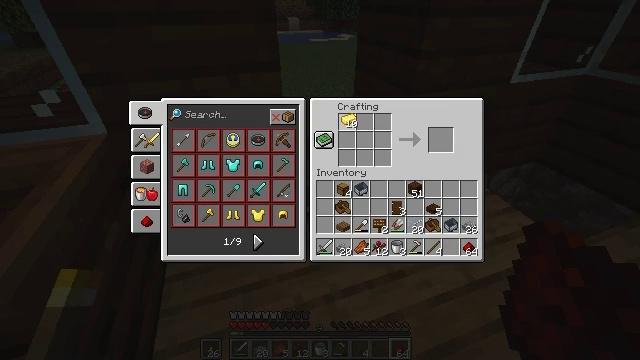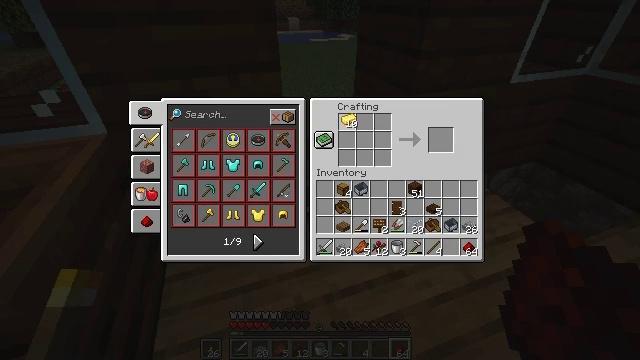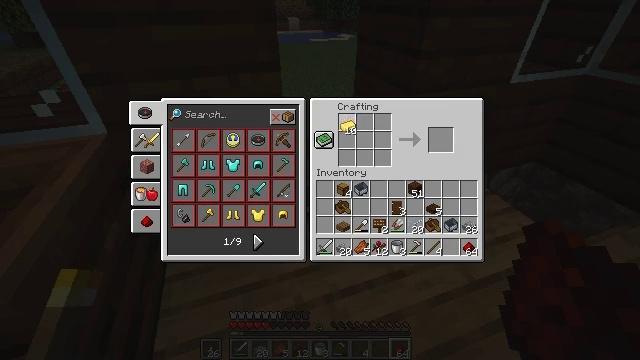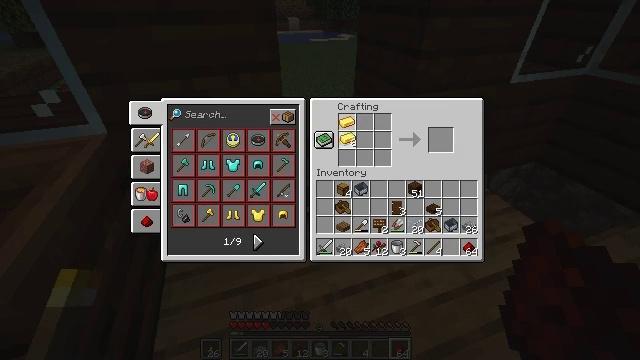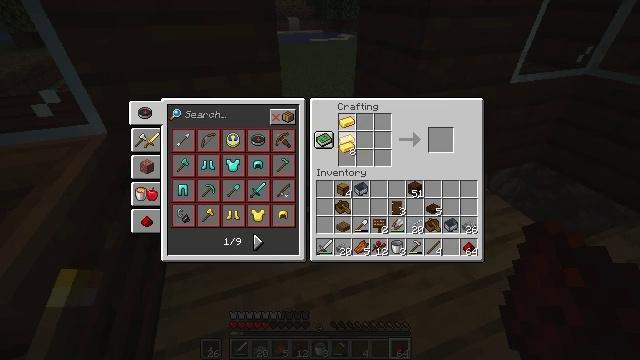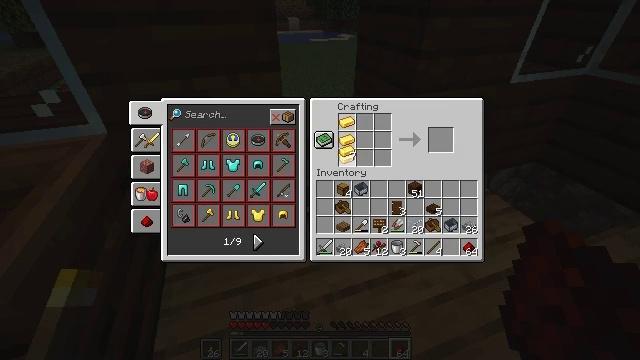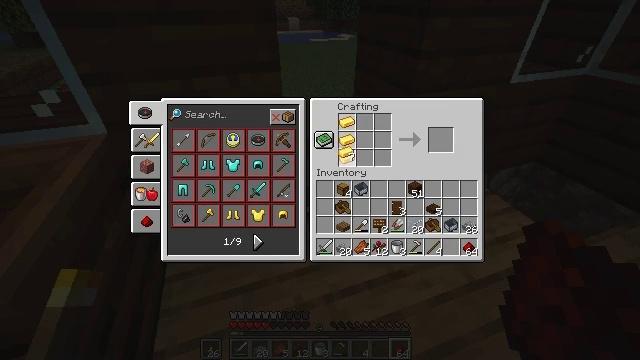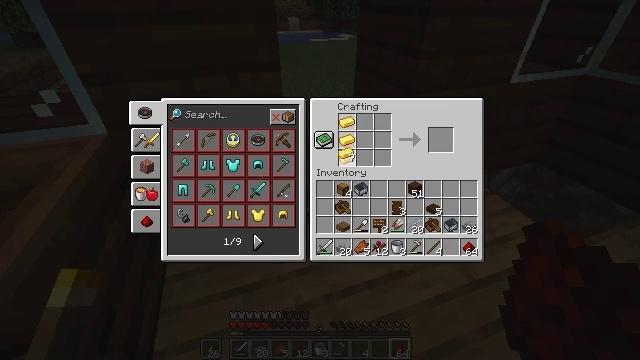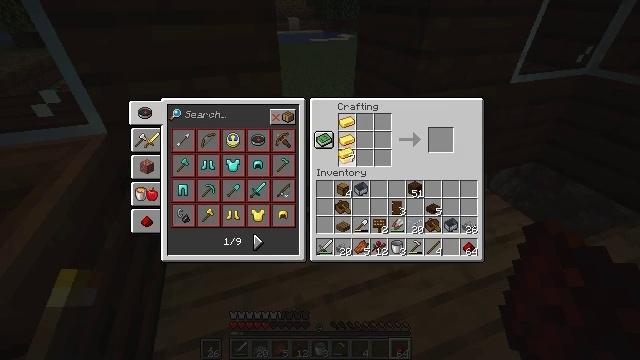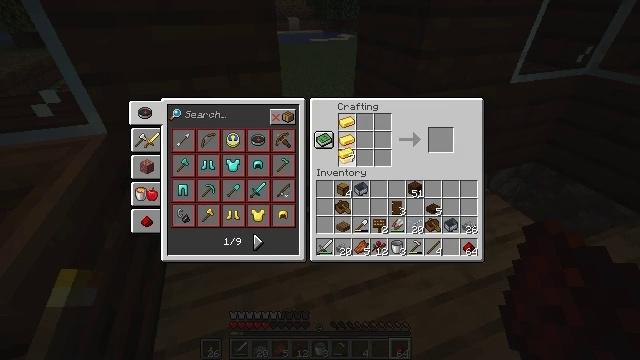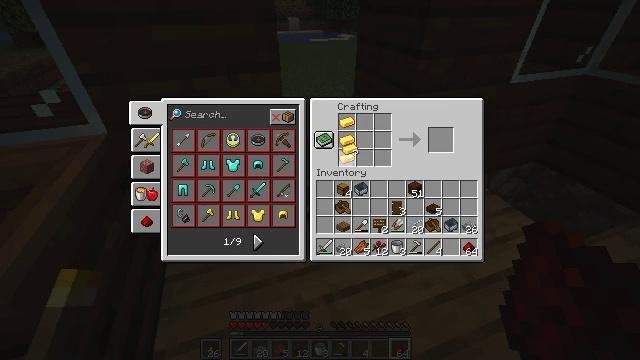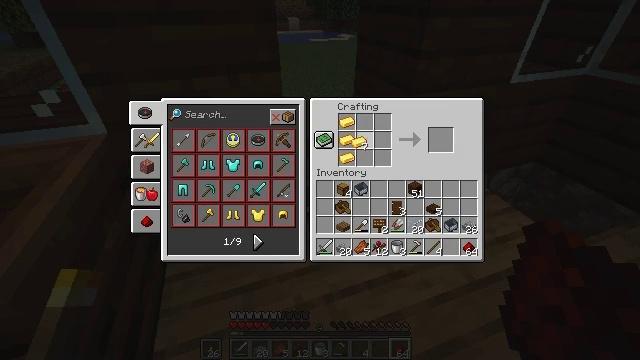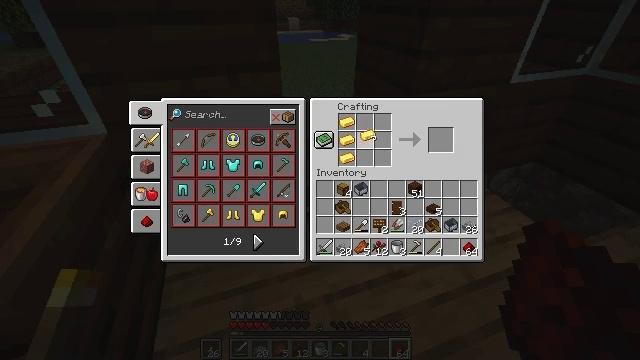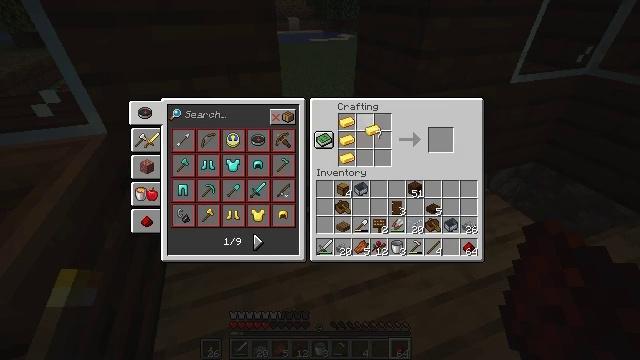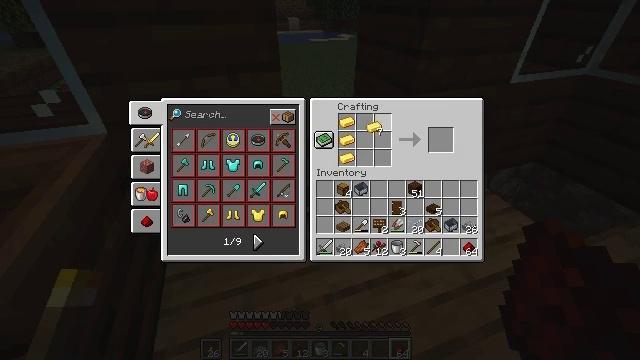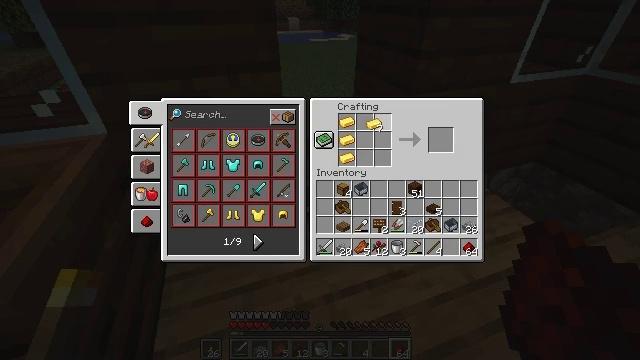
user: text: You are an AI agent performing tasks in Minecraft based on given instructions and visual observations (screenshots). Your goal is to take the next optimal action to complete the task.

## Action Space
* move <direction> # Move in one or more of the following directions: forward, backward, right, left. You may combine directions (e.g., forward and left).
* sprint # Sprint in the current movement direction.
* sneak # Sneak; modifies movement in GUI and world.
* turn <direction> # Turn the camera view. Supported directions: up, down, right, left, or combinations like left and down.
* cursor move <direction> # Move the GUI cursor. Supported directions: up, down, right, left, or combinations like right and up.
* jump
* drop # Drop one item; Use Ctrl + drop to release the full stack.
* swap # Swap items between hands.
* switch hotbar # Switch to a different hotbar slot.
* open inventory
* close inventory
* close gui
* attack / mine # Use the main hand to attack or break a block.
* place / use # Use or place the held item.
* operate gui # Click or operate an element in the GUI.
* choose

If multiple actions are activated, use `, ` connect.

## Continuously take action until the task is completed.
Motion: motion action
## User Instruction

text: Open the crafting table and craft powered rail.
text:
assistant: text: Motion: choose
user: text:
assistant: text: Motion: cursor move down, choose
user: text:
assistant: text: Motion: cursor move down, choose
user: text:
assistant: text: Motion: cursor move down, choose
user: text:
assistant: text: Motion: choose
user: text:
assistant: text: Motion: choose
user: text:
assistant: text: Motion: choose
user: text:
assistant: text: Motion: choose
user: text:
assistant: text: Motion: choose
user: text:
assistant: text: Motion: no_op
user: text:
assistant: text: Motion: cursor move right and up
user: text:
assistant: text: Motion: cursor move right and up
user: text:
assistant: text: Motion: no_op
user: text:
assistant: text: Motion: no_op
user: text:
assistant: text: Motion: no_op
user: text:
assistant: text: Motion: no_op
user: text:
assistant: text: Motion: no_op
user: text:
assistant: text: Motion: no_op
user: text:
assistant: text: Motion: no_op
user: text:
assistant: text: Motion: no_op
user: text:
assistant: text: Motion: choose
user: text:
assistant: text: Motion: choose
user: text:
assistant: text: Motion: choose
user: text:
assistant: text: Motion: cursor move down, choose
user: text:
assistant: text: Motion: cursor move down, choose
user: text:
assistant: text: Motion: choose
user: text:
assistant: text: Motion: choose
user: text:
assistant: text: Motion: choose
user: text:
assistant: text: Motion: choose
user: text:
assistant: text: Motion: choose